Milling tool wear sample.
Tool blade image: 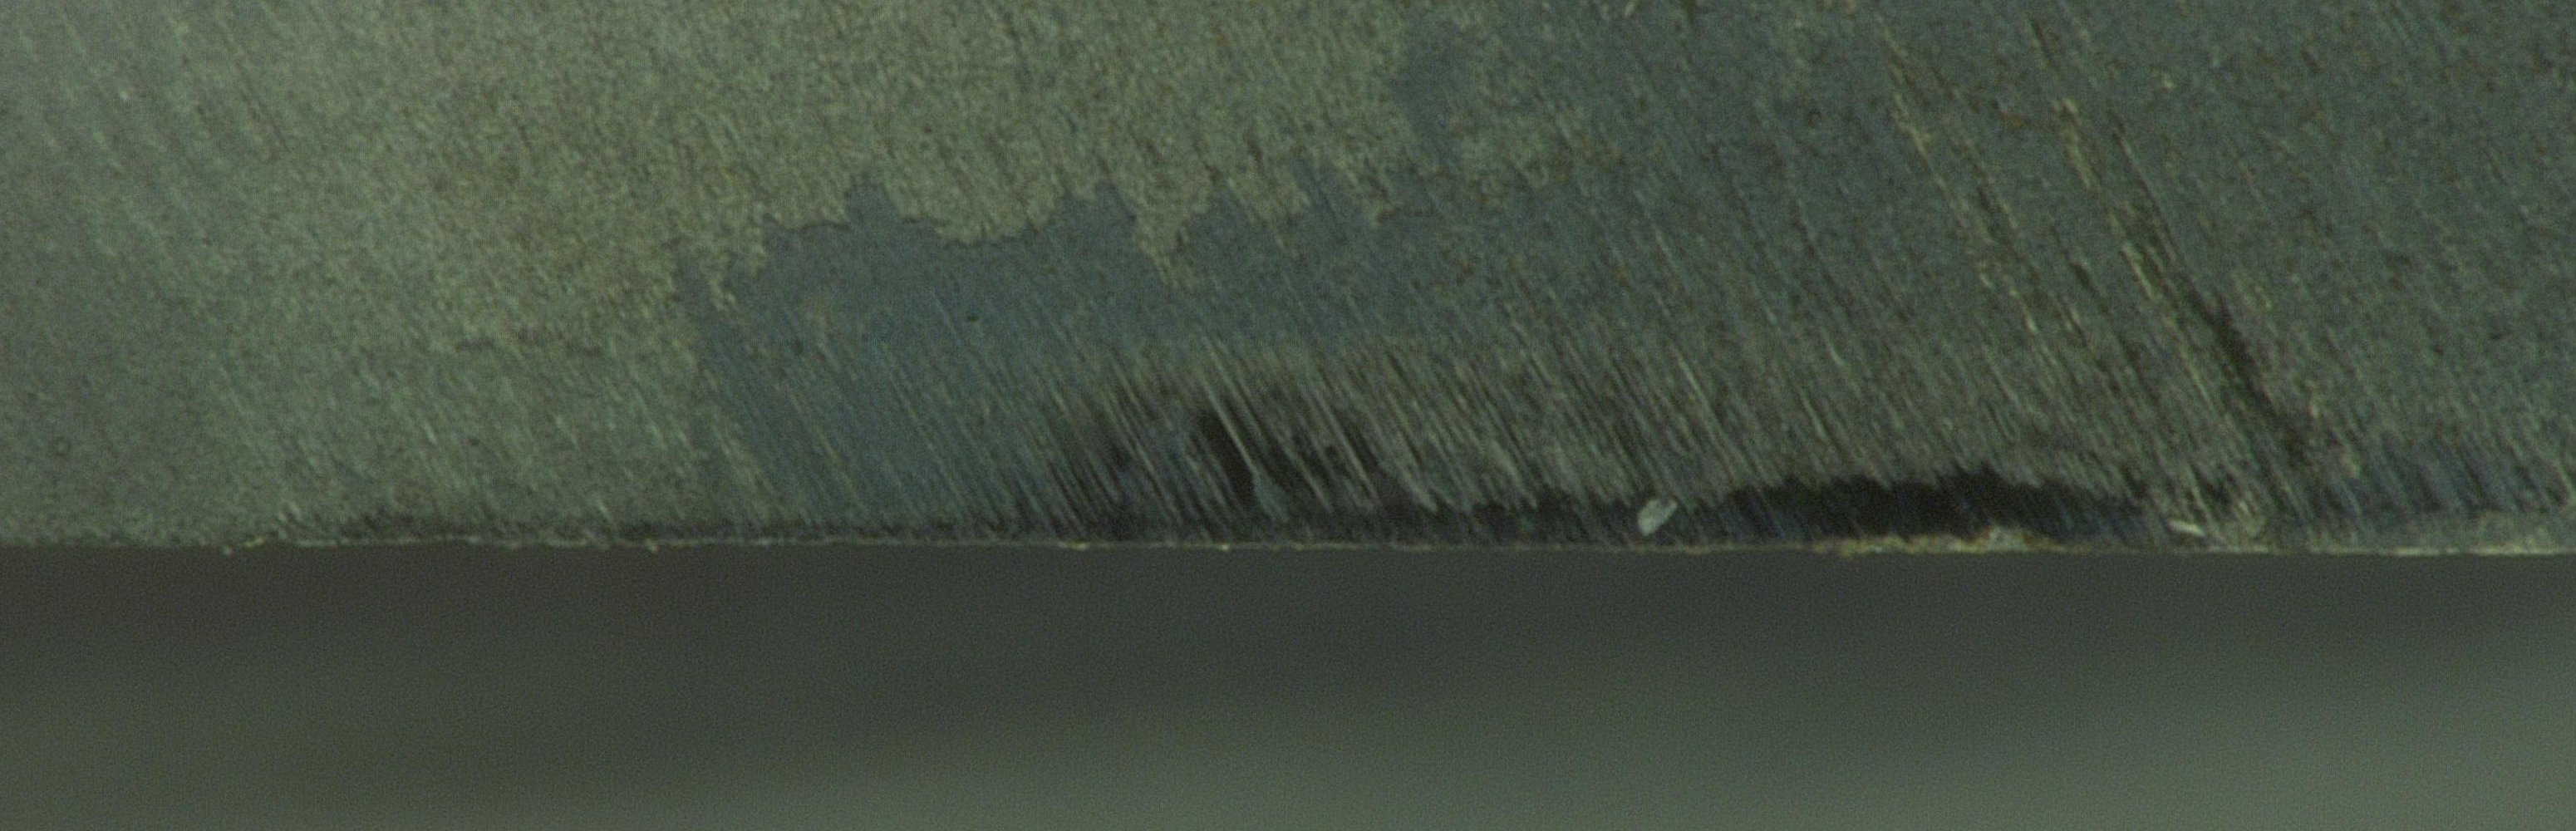
Chip image: 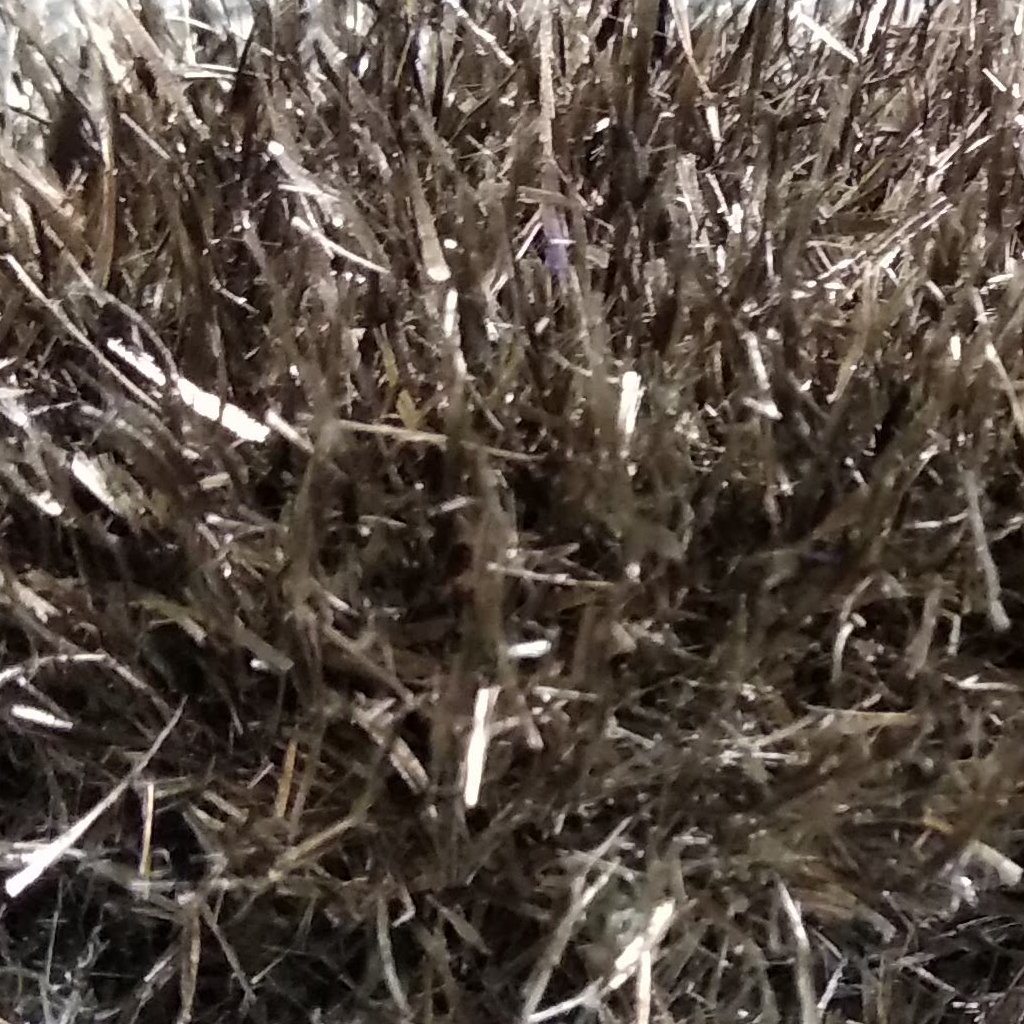
Workpiece image: 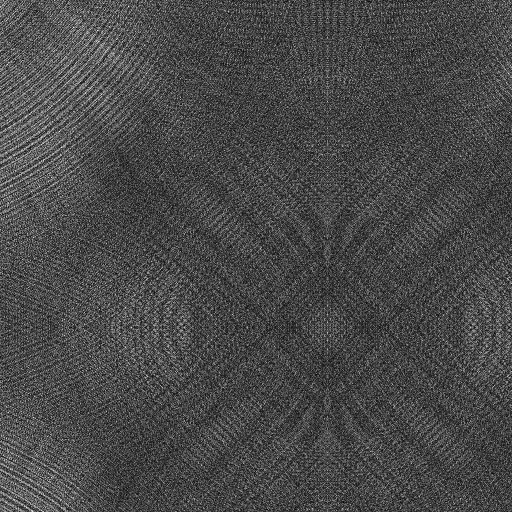
Tool wear state: sharp
Gaps: 0
Flank wear: 61.66
Overhang: 6.99
Force-signal Mel-spectrograms (X, Y, Z axes): 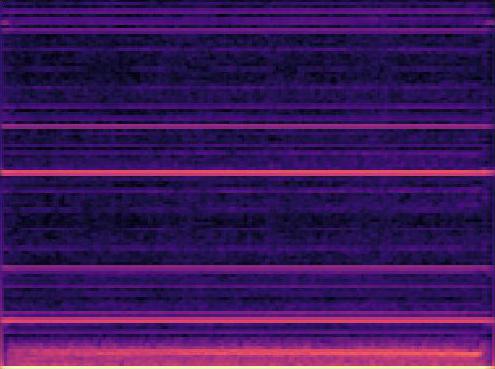 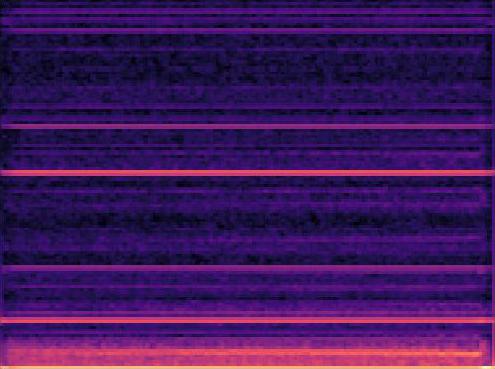 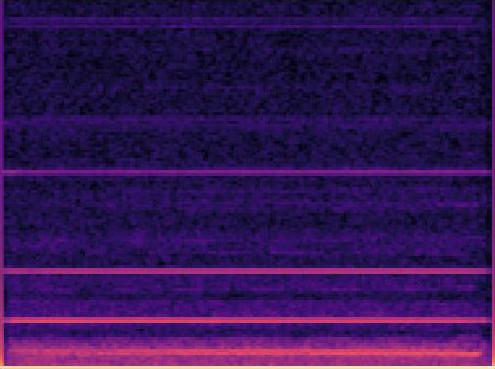
Force-signal scalograms (X, Y, Z axes): 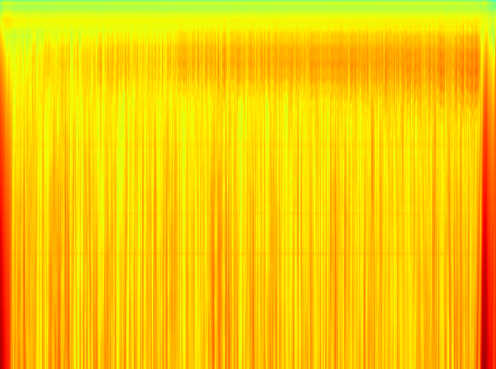 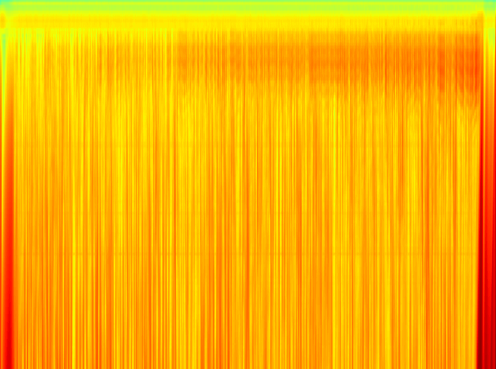 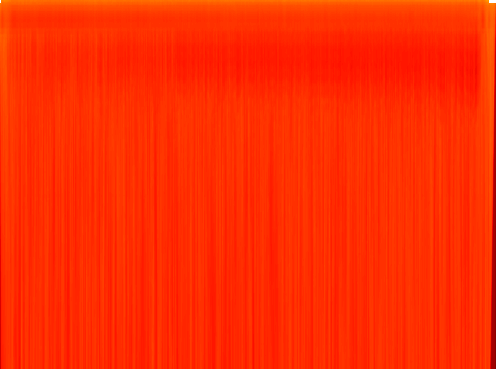
Force phase: initial_break_in_wear